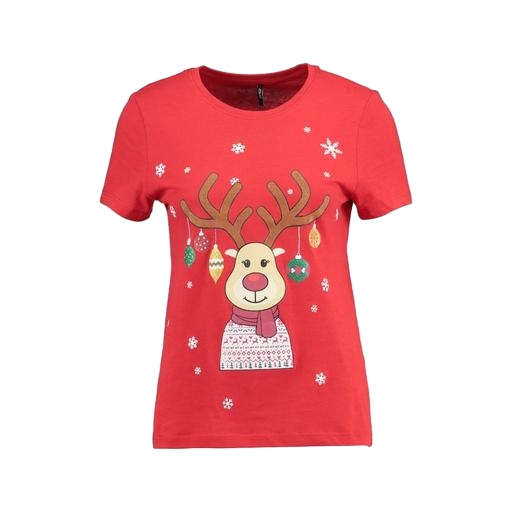
red plus size printed t-shirt only macy, red printed t-shirt only macy, red ladies t-shirt short sleeve, white background